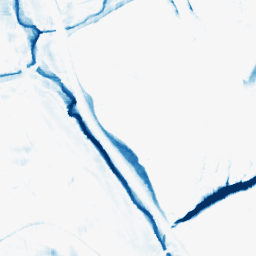
Category: morphological
Decomposition family: morphological_square
Decomposition parameters: operation: closing
size: 15
Upsampling method: lanczos
Upsampling parameters: scale: 4
Upsampling scale: 4